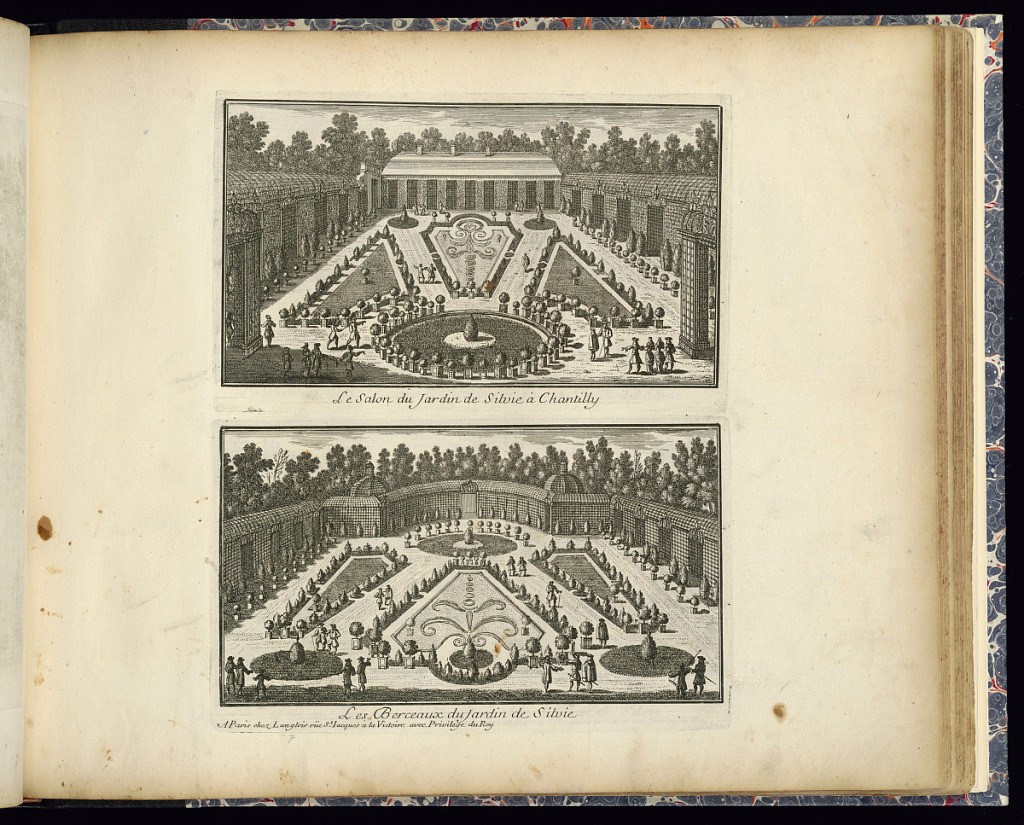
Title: Le Salon du Jardin de Silvie à Chantilly (Upper Plate)
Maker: Adam Perelle, French, 1638 – 1695
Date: late 17th century
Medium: Etching on laid paper
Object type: Print
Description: Two plates printed on a single sheet, one above the other, depicting the gardens at Chantilly. Views of parterre planting, framed by trellis/ lattice pavilions and trees. Figures (courtiers) along the paths. The plates are titled.